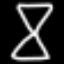
Label: hourglass